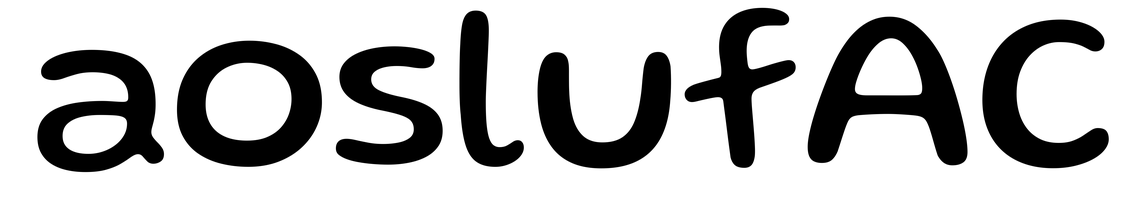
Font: Gluten_Regular